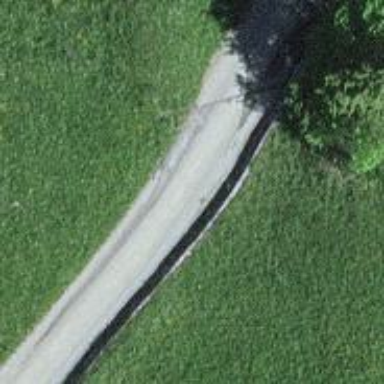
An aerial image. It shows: Unclassified road with asphalt surface.